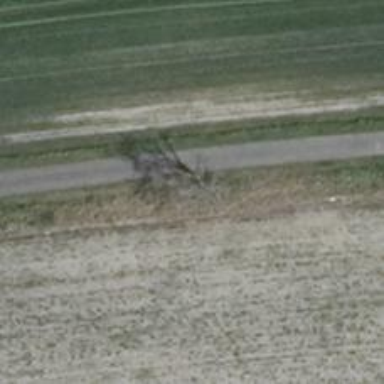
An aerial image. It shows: Deciduous broadleaved tree.